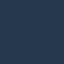
Label: SeaLake